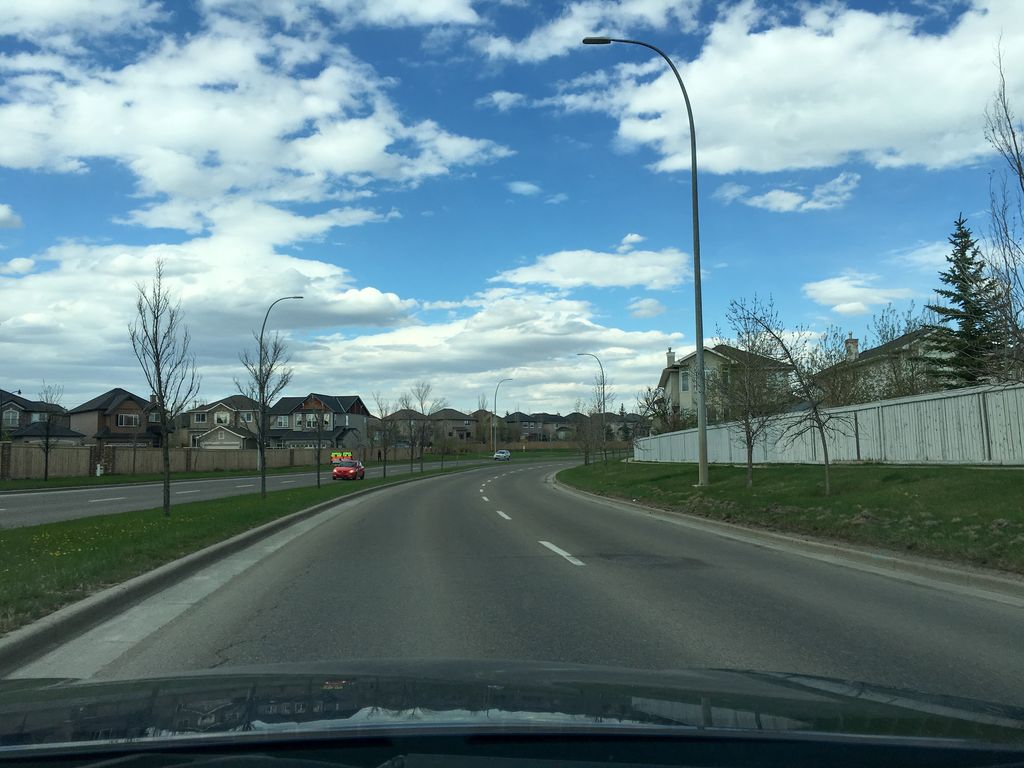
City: calgary